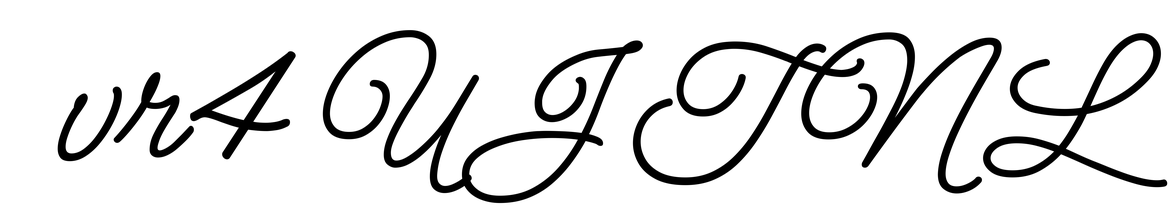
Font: MeowScript-Regular